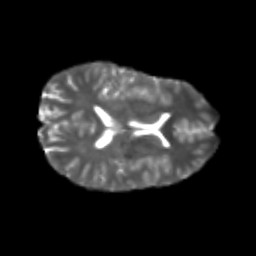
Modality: T2w
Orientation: axial
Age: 23
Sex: male
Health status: healthy
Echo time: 0.074 s